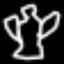
Label: angel